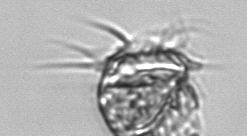
Label: Leegaardiella_ovalis